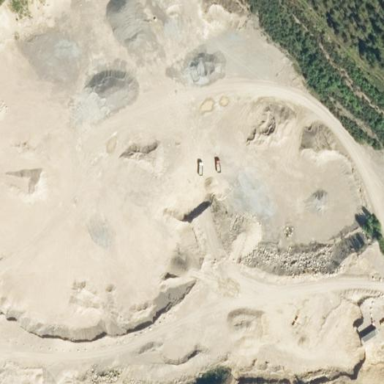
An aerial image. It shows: Quarry area.